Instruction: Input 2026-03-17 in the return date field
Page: home
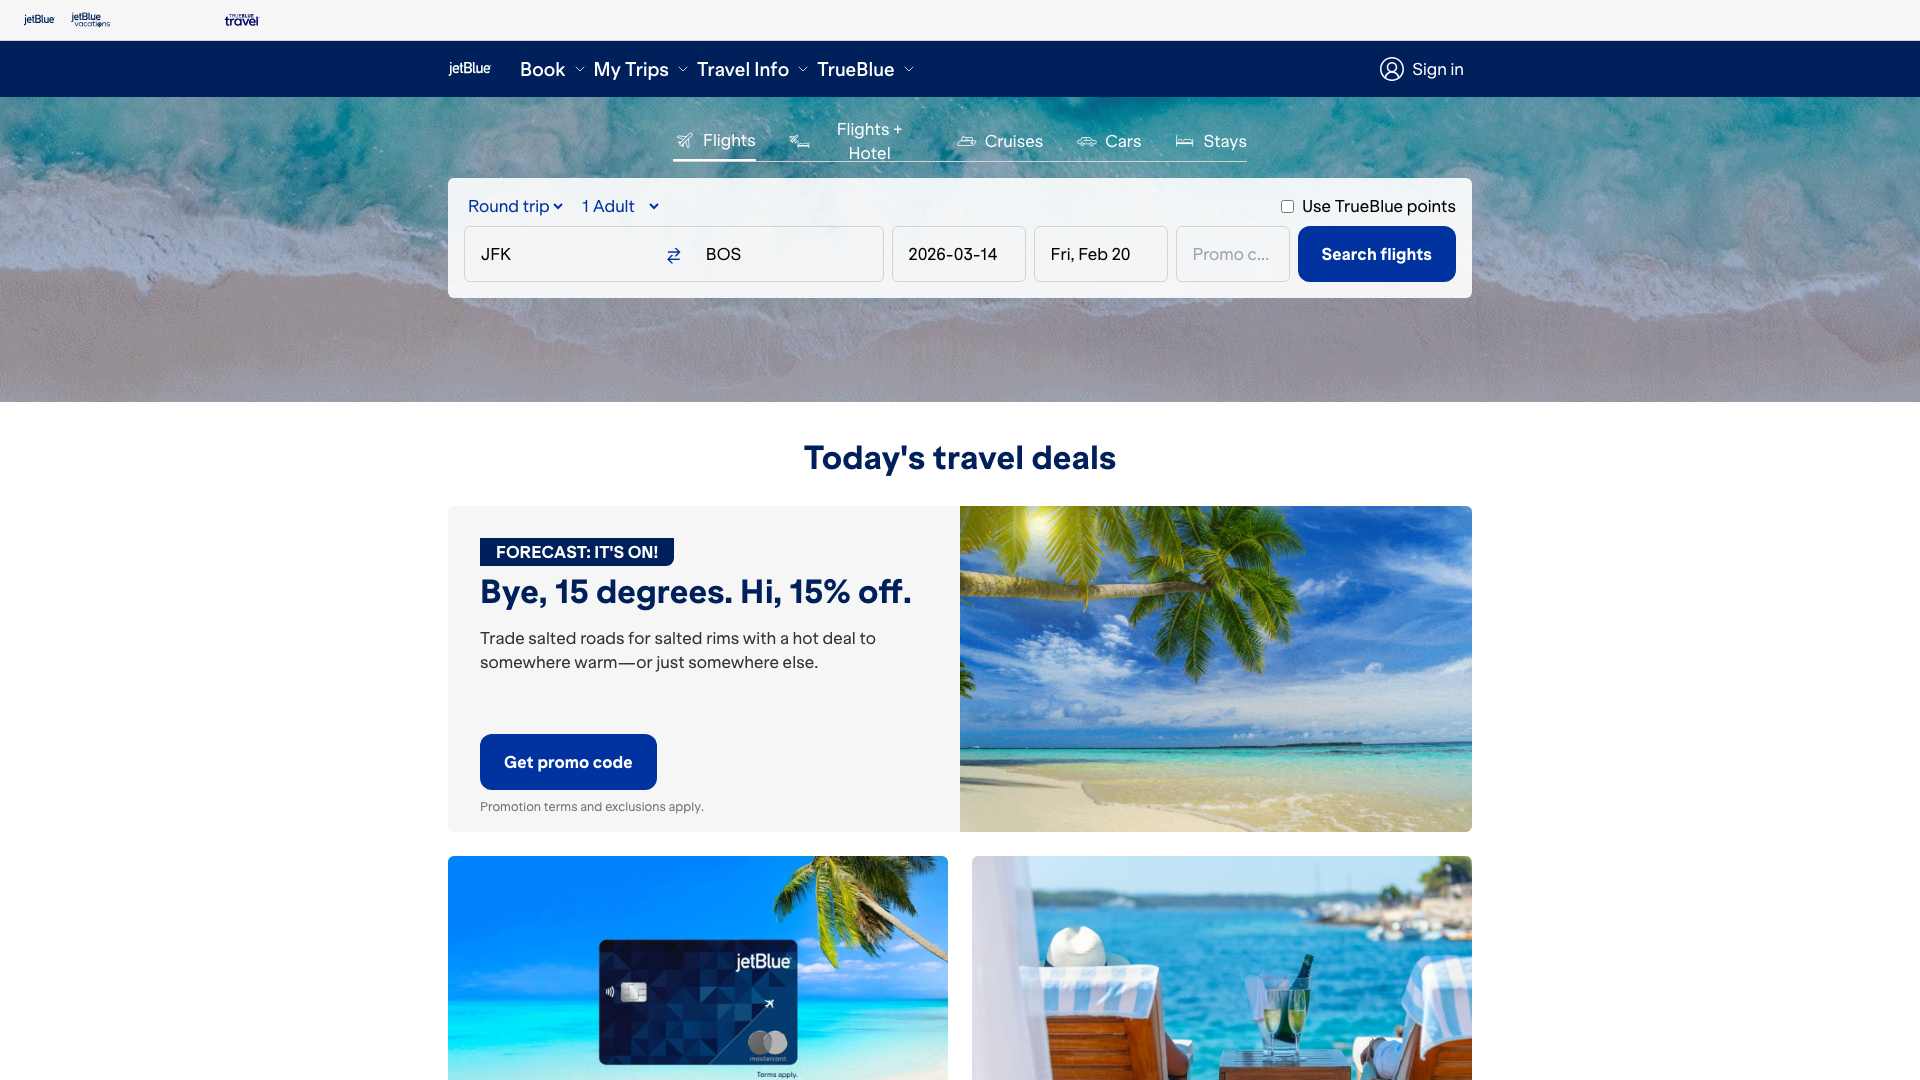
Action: type